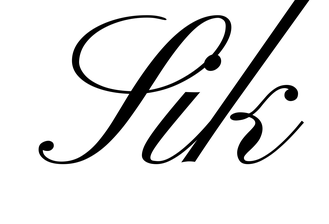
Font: PinyonScript-Regular